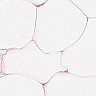
Metastatic tissue present: no